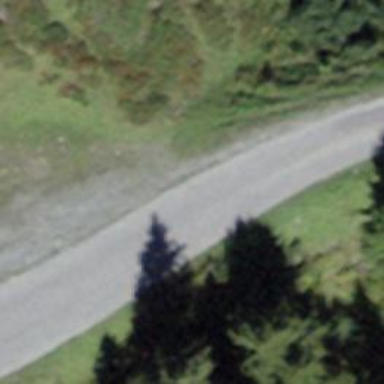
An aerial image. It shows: Unclassified road with asphalt surface.